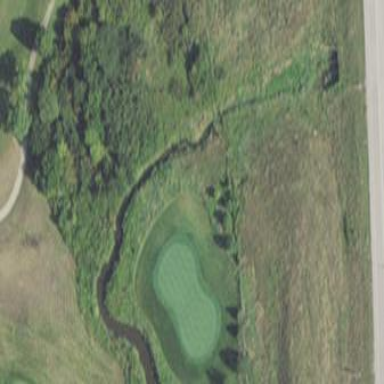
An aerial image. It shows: Golf fairway surrounded by grass.